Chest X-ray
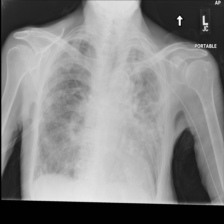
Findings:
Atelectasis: negative
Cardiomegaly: negative
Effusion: negative
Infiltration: negative
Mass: negative
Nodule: negative
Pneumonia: negative
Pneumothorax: negative
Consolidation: negative
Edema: negative
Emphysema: negative
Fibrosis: negative
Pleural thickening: positive
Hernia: negative